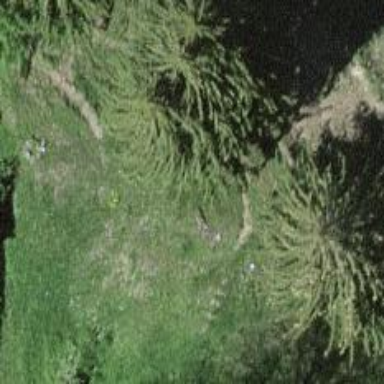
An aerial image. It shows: Evergreen needle-leaved tree.